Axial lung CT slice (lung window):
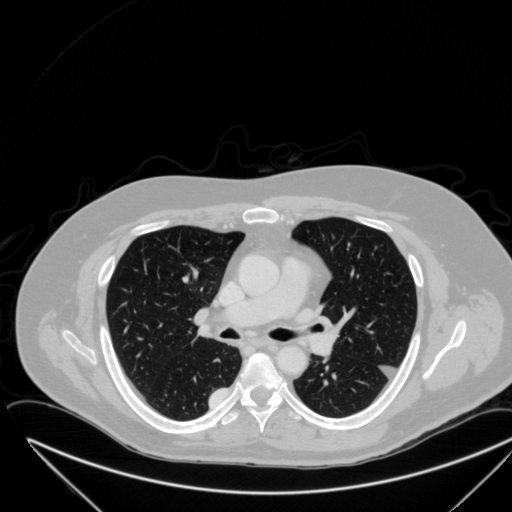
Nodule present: yes
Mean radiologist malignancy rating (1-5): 4